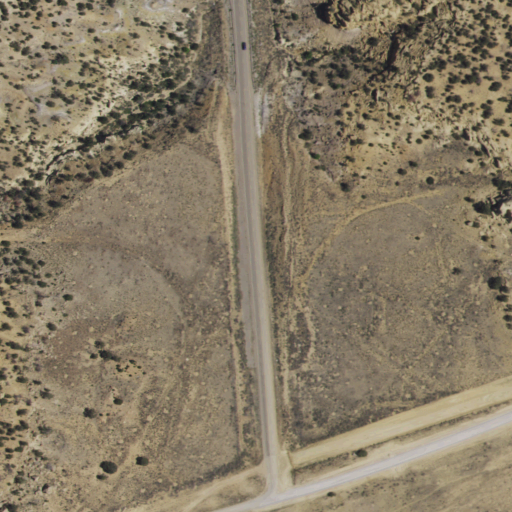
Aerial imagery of gap in New Mexico named Borrego Pass containing shrub and evergreen forest